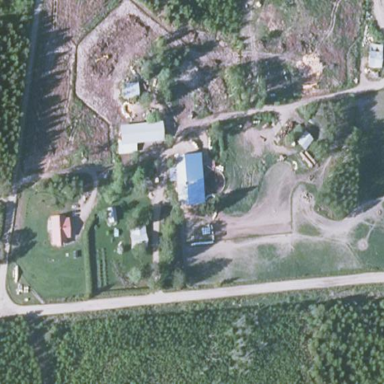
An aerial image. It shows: Farmyard area.